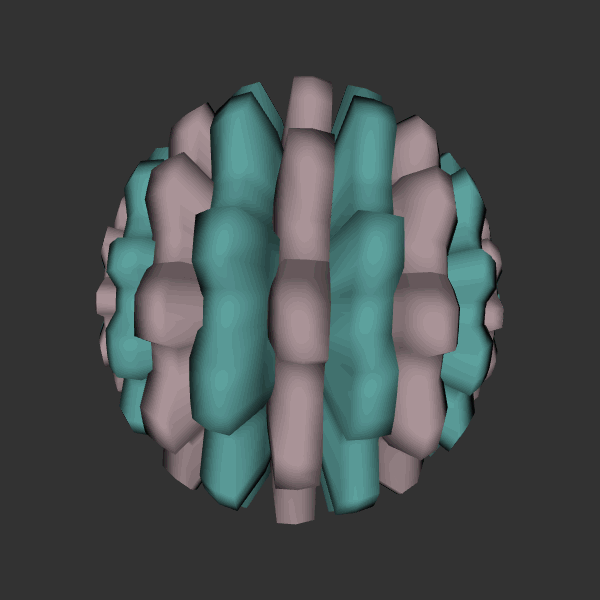
Background: dark